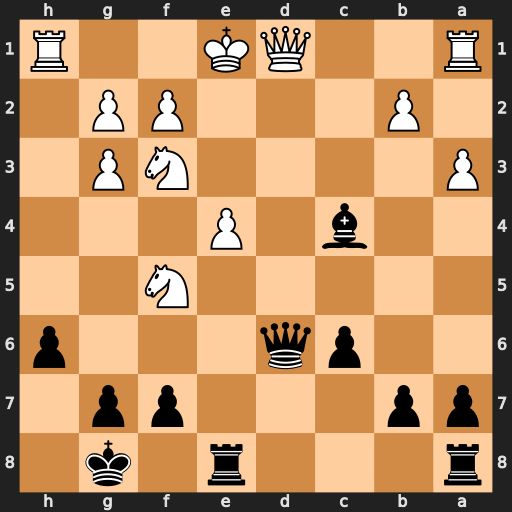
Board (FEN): r3r1k1/pp3pp1/2pq3p/5N2/2b1P3/P4NP1/1P3PP1/R2QK2R
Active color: b
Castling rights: KQ
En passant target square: -
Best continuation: Rxe4+ Ne3 Rxe3+ fxe3 Qxg3+